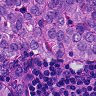
Metastatic tissue present: yes